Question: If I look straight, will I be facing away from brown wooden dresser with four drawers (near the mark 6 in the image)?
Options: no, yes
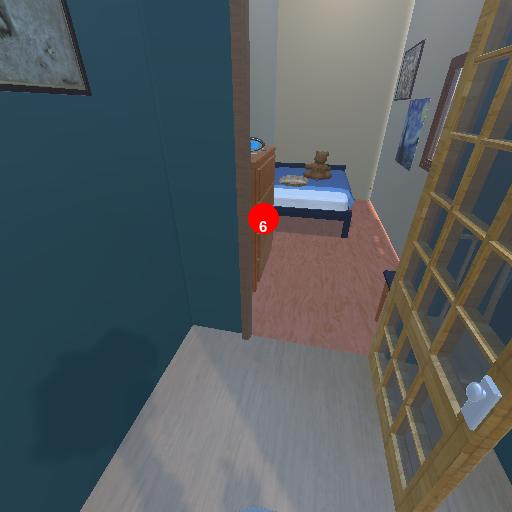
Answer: no